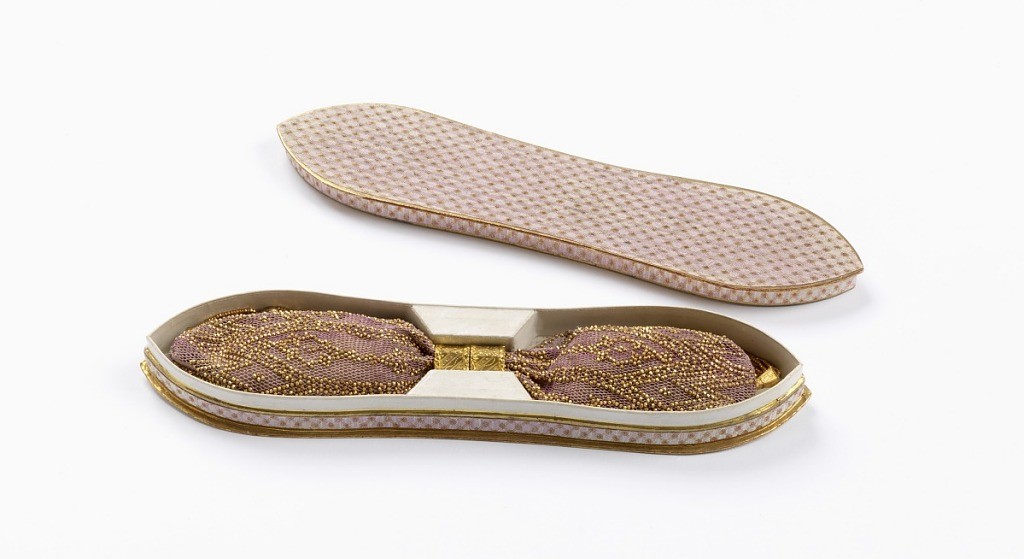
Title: Box for a miser's purse
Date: early 19th century
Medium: cardboard, paper
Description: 1953-106-91-a: Pale violet silk purse ornamented with gold beads ...;     1953-106-91-b: Carrying case of cardboard covered with small patt...